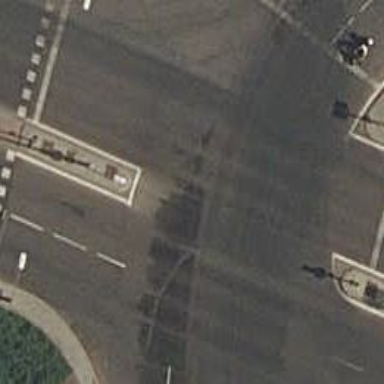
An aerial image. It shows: Road with traffic signals.